Question: Is it possible to have a segmented control on an iOS 7 device show up as the iOS 6 version of the control?
We really aren't ready for an interface redesign and the new flat control doesn't jive with the rest of our UI. It would definitely be best to keep the iOS 6 style for now, if possible.
To clarify, I am compiling using the iOS 6.1 Base SDK. I am aware that this is the "obvious" answer to my question, but it does not work. Most other UI elements will show up with iOS 6 styling by doing this, but like the 'UIAlertView' and 'UIActionSheet', the 'UISegmentedControl' does not. However, unlike the 'UIAlertView' and 'UIActionSheet', 'UISegmentedControls' do not feel like a "system" item; they should be able to display in iOS 6 mode.
Edit: I thought it would be helpful if I finally included a picture with this (probably should have done this from the start). However, the answer I provided did fix the issue. Also, in retrospect, it looks like this be the iOS 6 style after all, it's just displaying so wrong that it appears like iOS 7 style.

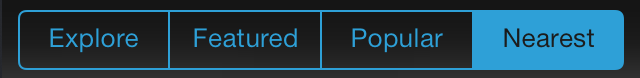
Answer: I manage to do a pretty good job of solving this problem by setting all the attributes manually, but it is not quite perfect.
This is what I ended up doing:
'''
- (void)fixSegmentedControlForiOS7
{
NSInteger deviceVersion = [[UIDevice currentDevice] systemVersion].integerValue;
if(deviceVersion < 7) // If this is not an iOS 7 device, we do not need to perform these customizations.
return;
NSDictionary *attributes = [NSDictionary dictionaryWithObjectsAndKeys:
[UIFont boldSystemFontOfSize:12], UITextAttributeFont,
[UIColor whiteColor], UITextAttributeTextColor,
nil];
[self.segmentedControl setTitleTextAttributes:attributes forState:UIControlStateNormal];
NSDictionary *highlightedAttributes = [NSDictionary dictionaryWithObject:[UIColor whiteColor] forKey:UITextAttributeTextColor];
[self.segmentedControl setTitleTextAttributes:highlightedAttributes forState:UIControlStateHighlighted];
self.segmentedControl.segmentedControlStyle = UISegmentedControlStyleBar;
self.segmentedControl.tintColor = [UIColor colorWithRed:49.0 / 256.0 green:148.0 / 256.0 blue:208.0 / 256.0 alpha:1];
}
'''